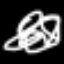
Label: squiggle